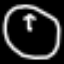
Label: clock